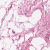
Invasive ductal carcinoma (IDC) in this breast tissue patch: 0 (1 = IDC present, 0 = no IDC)